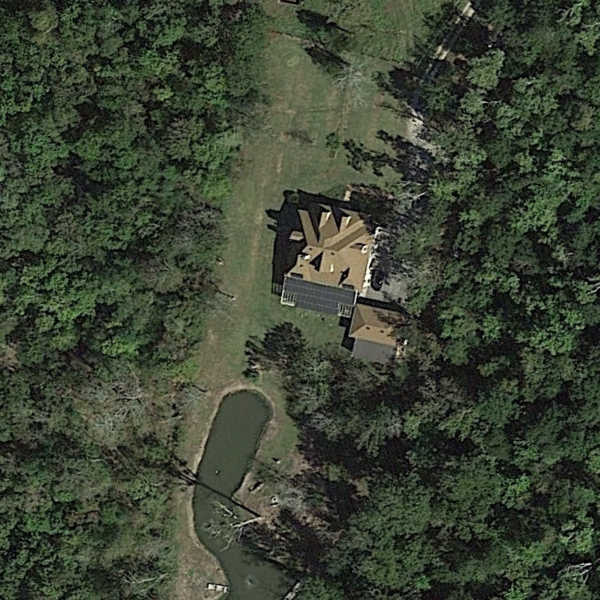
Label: SparseResidential